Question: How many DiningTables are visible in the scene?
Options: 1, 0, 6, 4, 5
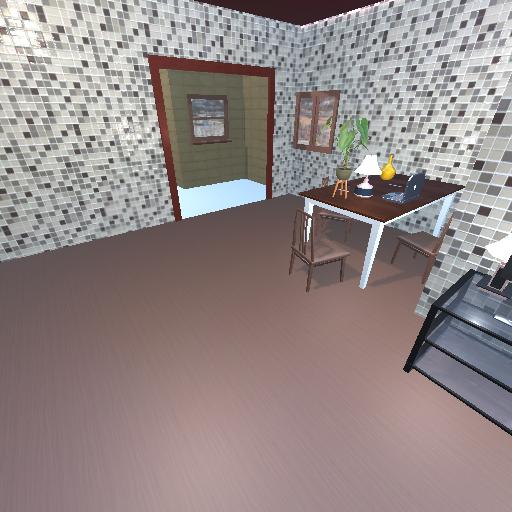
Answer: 1